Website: lowes
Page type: account-selection
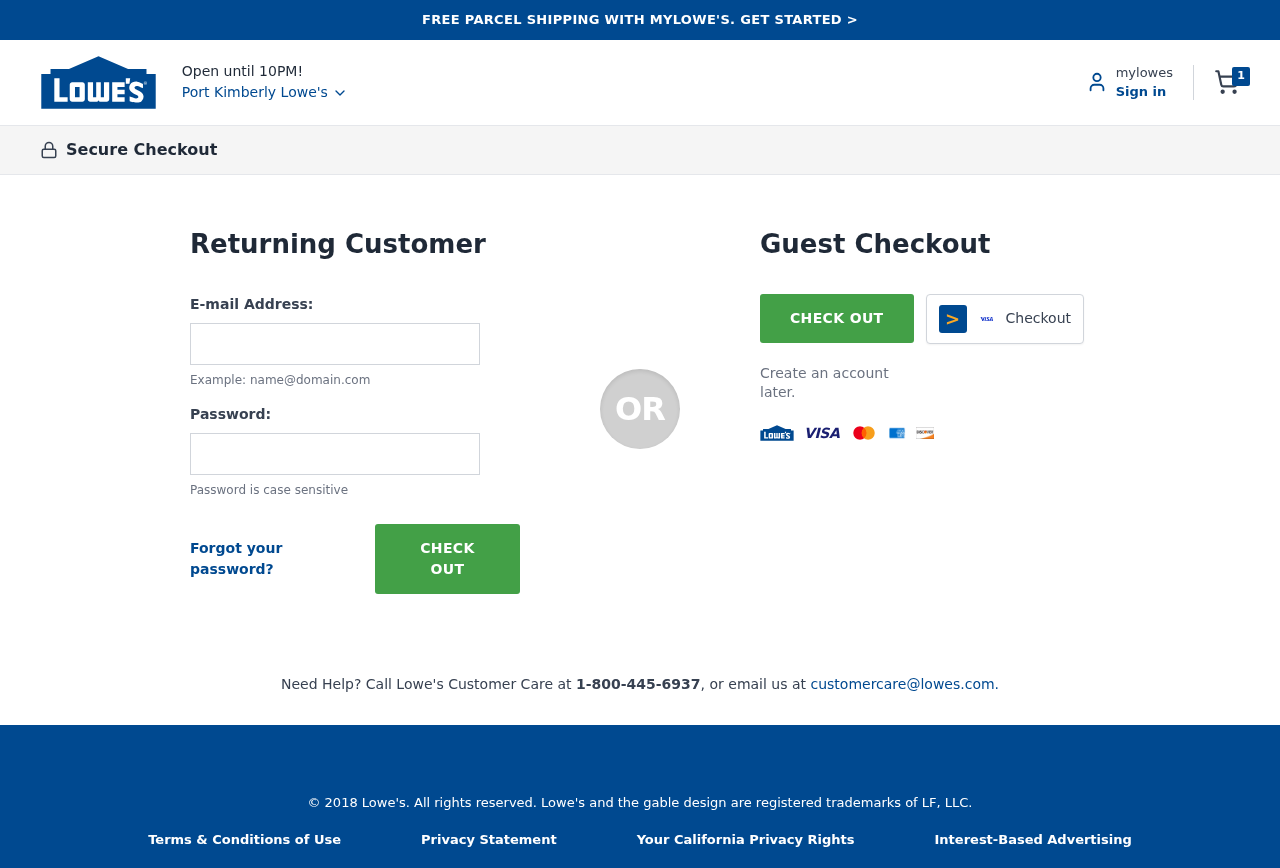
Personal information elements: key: PII_CITY
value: Port Kimberly Lowe's
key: PII_LOGIN_USERNAME
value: kenneth_meza
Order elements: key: ORDER_NUM_ITEMS
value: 1